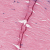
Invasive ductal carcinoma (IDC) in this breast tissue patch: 1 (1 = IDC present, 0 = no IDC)